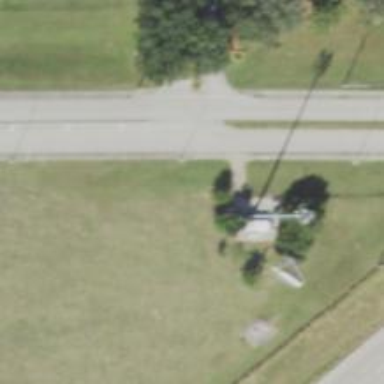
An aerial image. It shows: Man-made mast used for communication purposes.